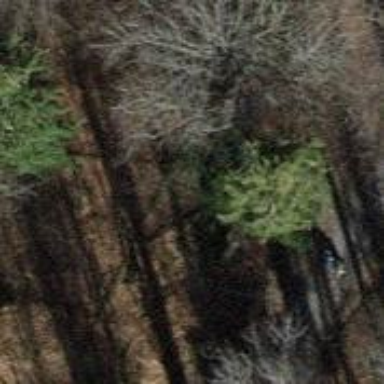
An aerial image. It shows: Tree belonging to the Picea genus.